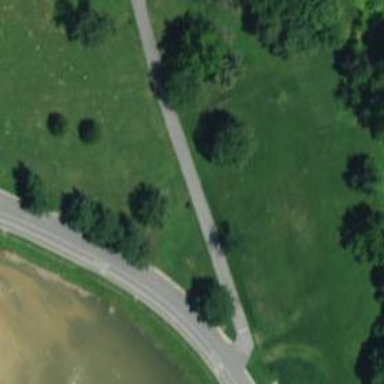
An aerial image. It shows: Disc golf tee area.